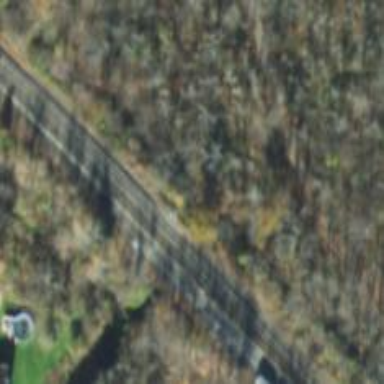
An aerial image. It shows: Railway track.